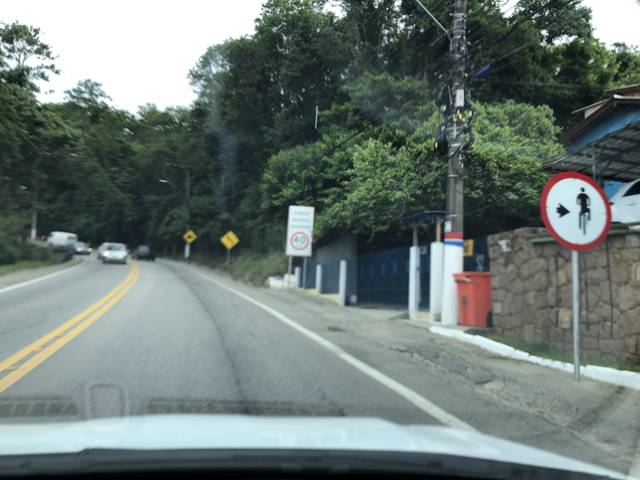
Region: Brazil
Coordinates: -27.6, -48.489